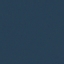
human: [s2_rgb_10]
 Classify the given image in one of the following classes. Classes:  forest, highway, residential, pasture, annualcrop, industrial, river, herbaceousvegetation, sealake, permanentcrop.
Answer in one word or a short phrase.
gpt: SeaLake